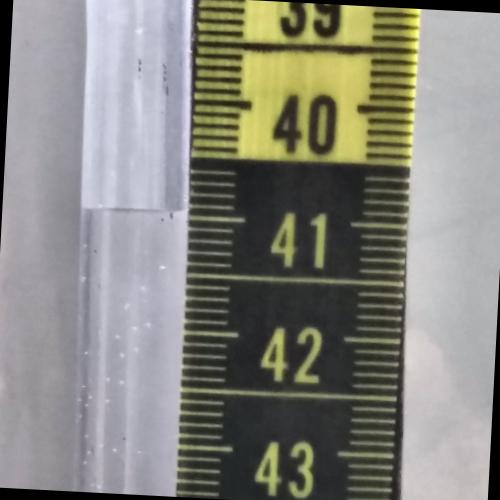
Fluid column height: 41.0 cm